Field crop: maize
Growth stage: 2
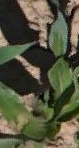
Species: maize